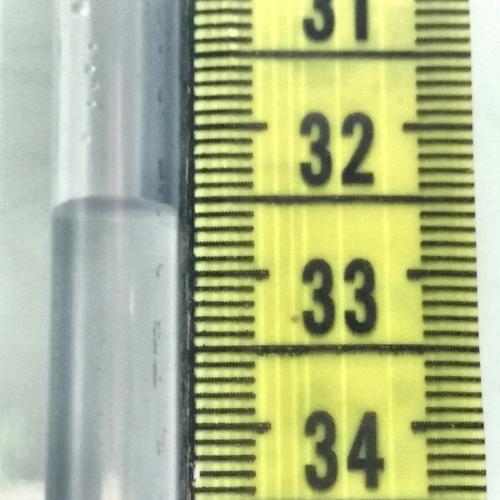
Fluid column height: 32.6 cm